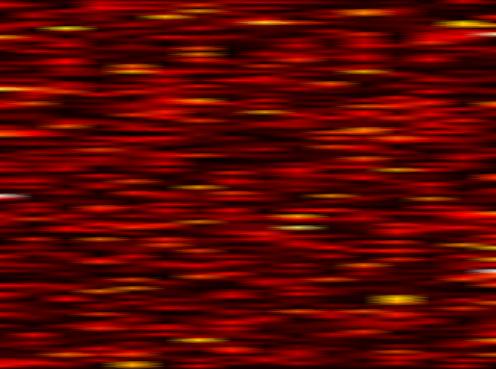
Label: UFMC